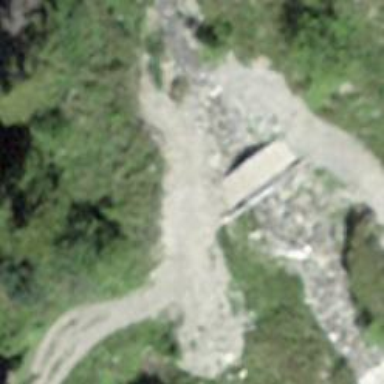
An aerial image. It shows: Path leading to bridge.